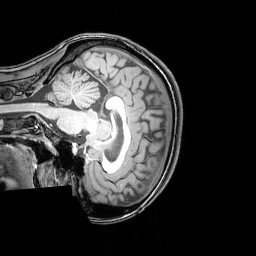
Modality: T1w
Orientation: sagittal
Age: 24
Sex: female
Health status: healthy
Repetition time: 0.081 s
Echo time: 0.037 s